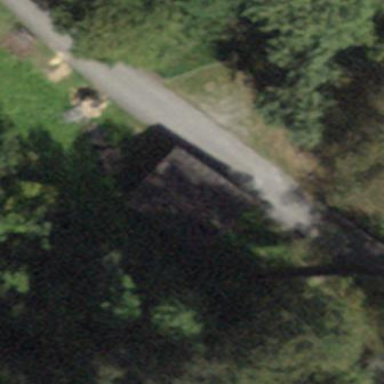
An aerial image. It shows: Hut.